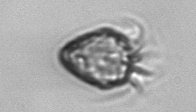
Label: Ciliophora